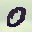
Label: 0